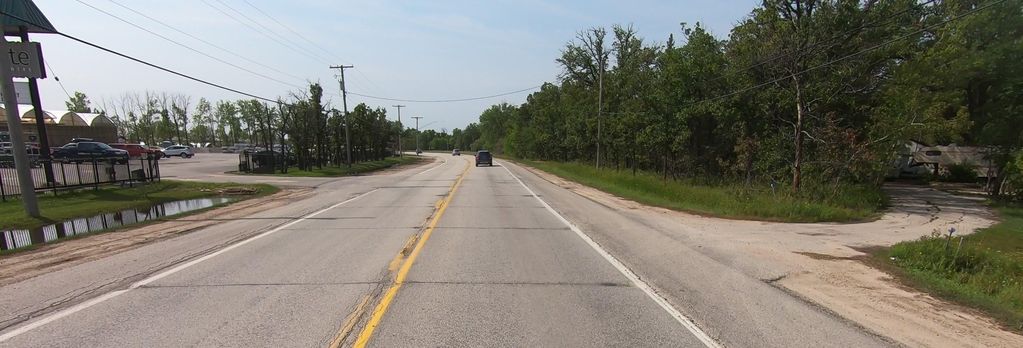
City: winnipeg